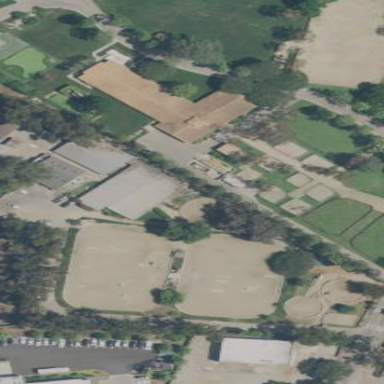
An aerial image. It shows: Leisure land designated for horse riding.